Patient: sex F, age 71
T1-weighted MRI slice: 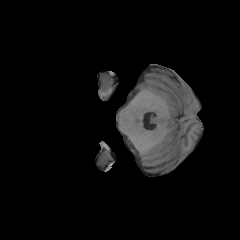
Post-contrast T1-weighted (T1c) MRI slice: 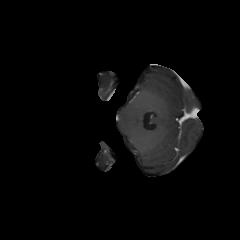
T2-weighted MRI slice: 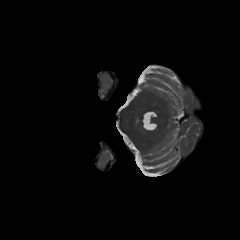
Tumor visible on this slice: no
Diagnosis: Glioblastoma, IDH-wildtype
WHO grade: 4